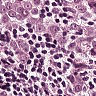
Metastatic tissue present: yes